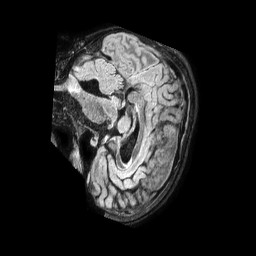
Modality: FLAIR
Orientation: sagittal
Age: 20
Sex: male
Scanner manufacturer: philips
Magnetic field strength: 1.5 T
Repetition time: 4.8 s
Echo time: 0.3442 s